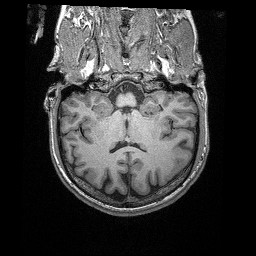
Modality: T1w
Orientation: sagittal
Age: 27
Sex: male
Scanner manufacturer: siemens
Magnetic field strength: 3 T
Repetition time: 2.4 s
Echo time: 0.03 s